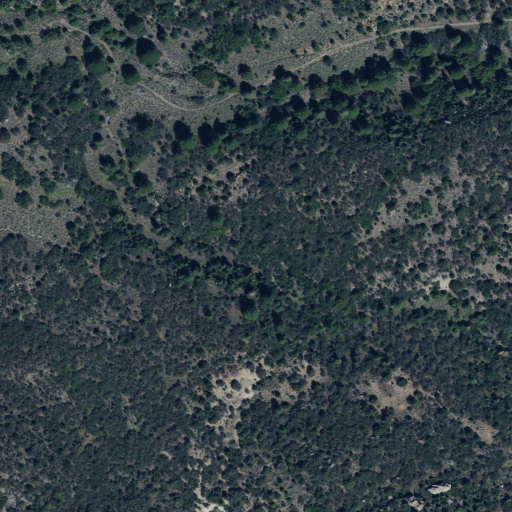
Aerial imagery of valley in Utah named Middle Fork Water Canyon containing evergreen forest and shrub